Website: bh-photo
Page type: order-tracking
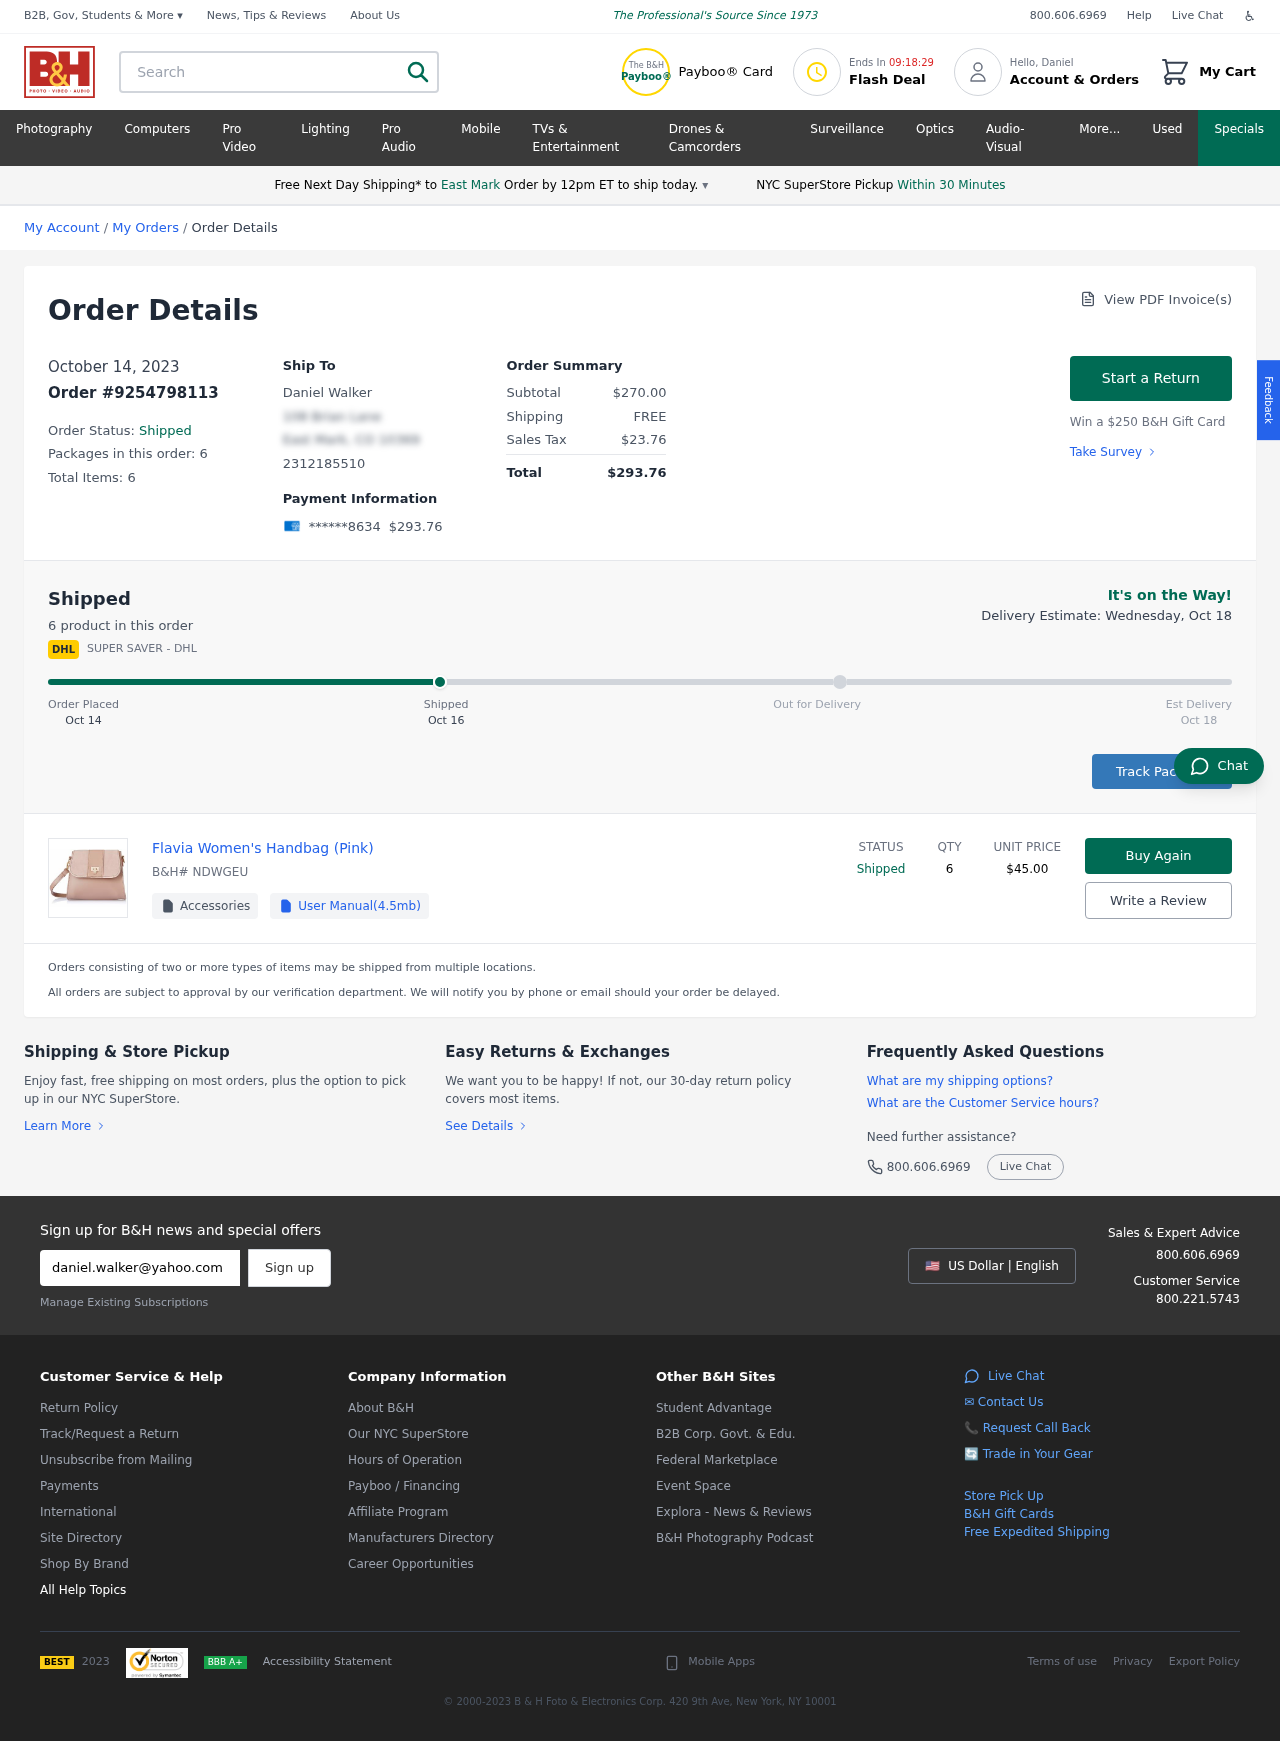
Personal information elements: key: PII_CARD_LAST4
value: ******8634
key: PII_CITY
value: East Mark
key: PII_EMAIL
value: daniel.walker@yahoo.com
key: PII_FIRSTNAME
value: Daniel
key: PII_FULLNAME
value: Daniel Walker
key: PII_PHONE
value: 2312185510
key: PII_STREET
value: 108 Brian Lane
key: PII_CITY_STATE_ZIP
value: East Mark, CO 10369
Product elements: key: PRODUCT1_NAME
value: Flavia Women's Handbag (Pink)
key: PRODUCT1_PRICE
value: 45
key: PRODUCT1_QUANTITY
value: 6
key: PRODUCT1_SKU
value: NDWGEU
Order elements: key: ORDER_DATE
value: Oct 14
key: ORDER_DATE
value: October 14, 2023
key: ORDER_ID
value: Order #9254798113
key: ORDER_NUM_PACKAGES
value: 6
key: ORDER_NUM_ITEMS
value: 6
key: ORDER_NUM_ITEMS
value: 6 product
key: ORDER_TOTAL
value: $293.76
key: ORDER_SUBTOTAL
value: $270.00
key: ORDER_SHIPPING_COST
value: FREE
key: ORDER_TAX
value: $23.76
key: ORDER_DELIVERY_DATE
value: Oct 18
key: ORDER_DELIVERY_DATE
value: Delivery Estimate: Wednesday, Oct 18
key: ORDER_SHIPPING_DATE
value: Oct 16
Search elements: key: HEADER_SEARCH
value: Search